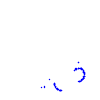
Particle: pion